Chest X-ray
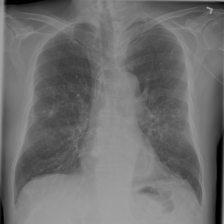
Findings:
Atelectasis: negative
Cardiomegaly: negative
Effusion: negative
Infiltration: negative
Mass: negative
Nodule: negative
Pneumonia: negative
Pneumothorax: negative
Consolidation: negative
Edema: negative
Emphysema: negative
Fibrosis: negative
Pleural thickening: negative
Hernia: negative